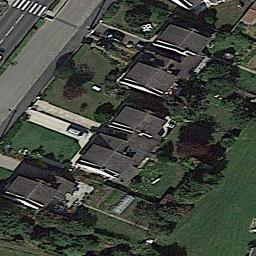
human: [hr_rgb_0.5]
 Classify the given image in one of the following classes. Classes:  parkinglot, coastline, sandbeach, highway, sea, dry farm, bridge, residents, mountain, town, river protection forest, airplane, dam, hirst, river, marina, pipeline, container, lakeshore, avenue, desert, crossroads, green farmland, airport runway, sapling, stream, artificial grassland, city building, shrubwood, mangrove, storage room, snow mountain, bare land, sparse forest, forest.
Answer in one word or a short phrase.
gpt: residents